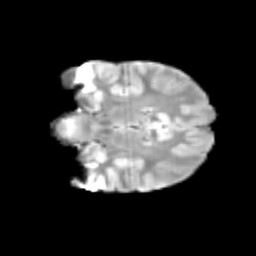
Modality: T2w
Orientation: coronal
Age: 13
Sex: female
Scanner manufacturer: siemens
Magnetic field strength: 3 T
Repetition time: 3.8 s
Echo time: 0.07 s